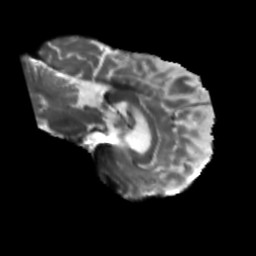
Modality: T2w
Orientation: sagittal
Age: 46
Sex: female
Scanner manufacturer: siemens
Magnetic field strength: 3 T
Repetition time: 5.25 s
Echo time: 0.08 s